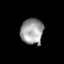
Tissue: lung
Cell type: T cells
Senescence score: 0.1329
Nuclear area (px): 573
Mean DAPI intensity: 157.747